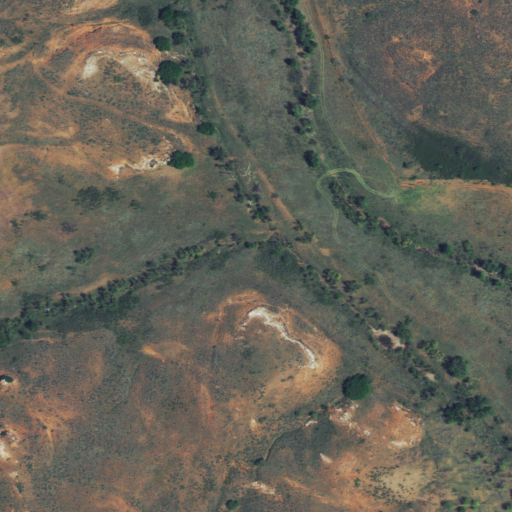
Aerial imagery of valley in Oklahoma named Dixon Hollow containing shrub, grassland, and mixed forest